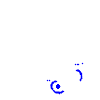
Particle: proton